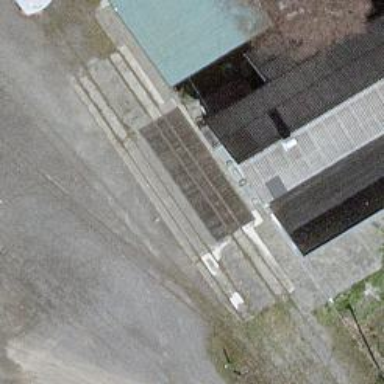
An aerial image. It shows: Preserved narrow-gauge railway with contact lines electrified.